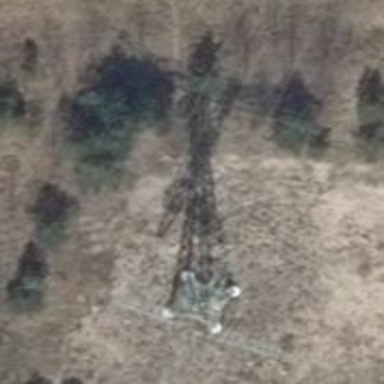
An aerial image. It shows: Power tower.